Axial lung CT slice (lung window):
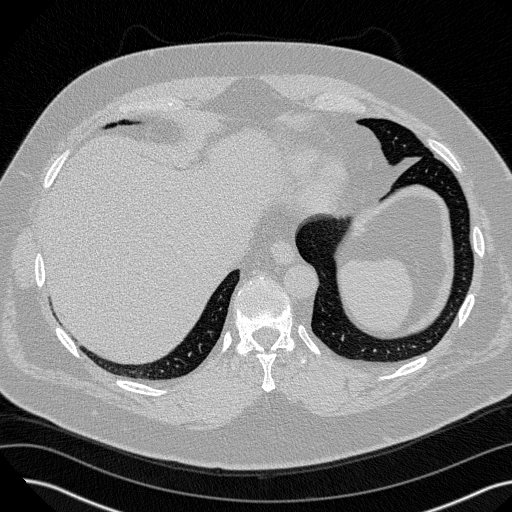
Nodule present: no